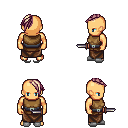
a pixel art fantasy rpg character, male body template, human, tanned skin, leather chest armor, robe skirt, white blonde long mohawk hairstyle, white slippers, dagger, four views (front, back, left, right), 2x2 character sprite sheet, small pixel art, hard edges, no anti-aliasing